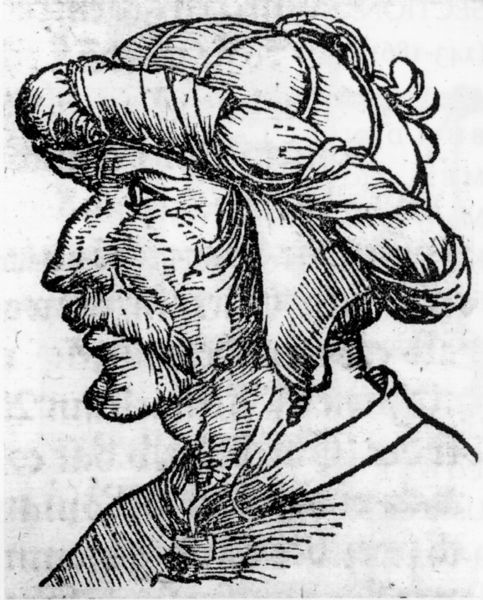
Titel: Bildnis des Othomannus (1.türkischer Kaiser)
Künstler: Conrad Schnitt
Institution: (Seriendruck)
Schlagwörter: kopf, mann, umhang, weiß, hut, mund, nase, profil, schwarz, zeichnung, blick, alt, bart, hemd, kappe, mütze, schnurrbart, augen, falten, kragen, bildnis, hals, herr, portrait, porträt, auge, gewand, haare, stoff, kinn, kopfbedeckung, holzschnitt, alter mann, graphik, linien, wange, bauer, schnalle, alter, druck, schnitt, schraffur, radierung, stich, hakennase, helm, tracht, halbprofil, barz, backe, russe, illusion, turban, blilck, kantig, türke, landsknecht, mongole, stic, kosak, kosake, kontouren, schwearzweiß, ohrenschützer